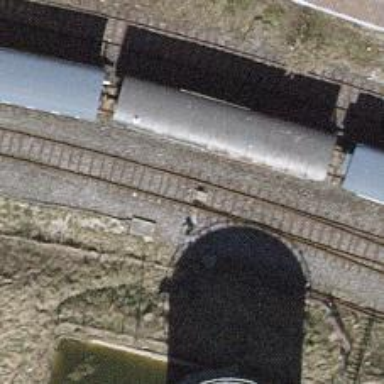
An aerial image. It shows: Preserved railway with one track passing through yard area.